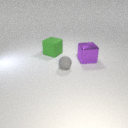
large green rubber cube behind small gray rubber sphere